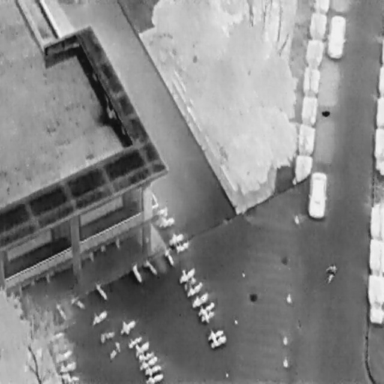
There are 33 Bicycles in the infrared image.